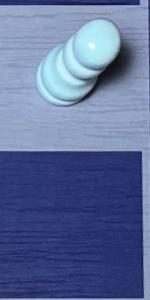
Label: Empty